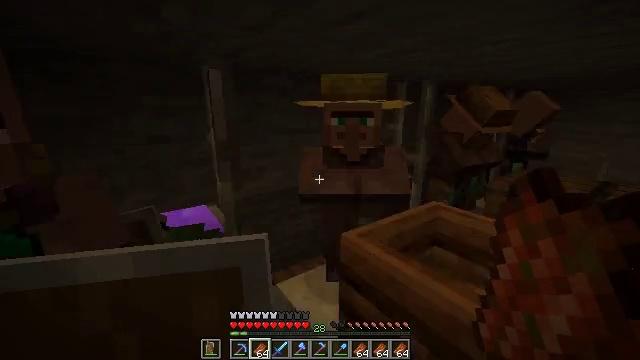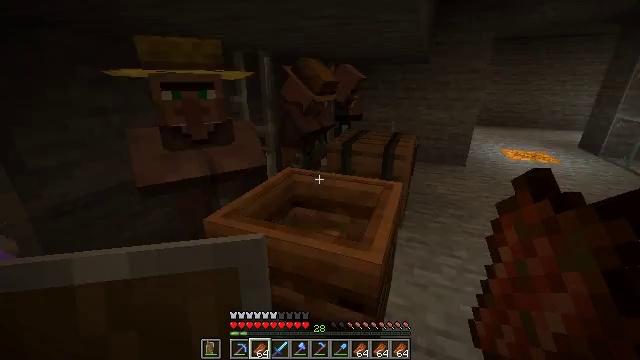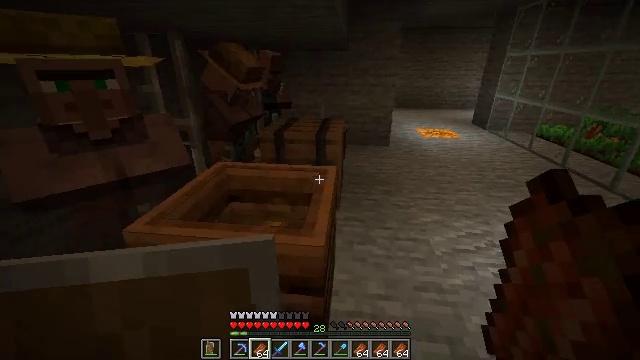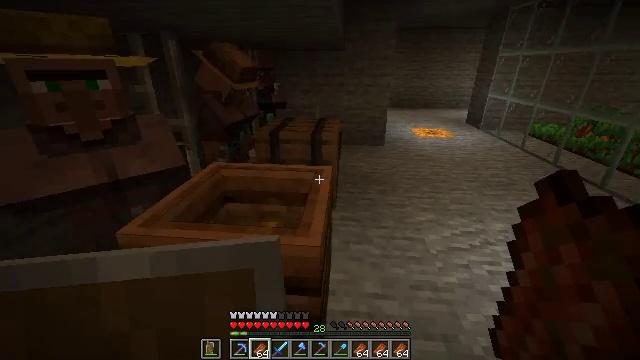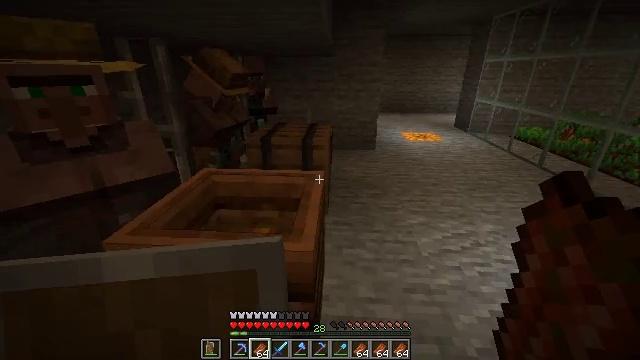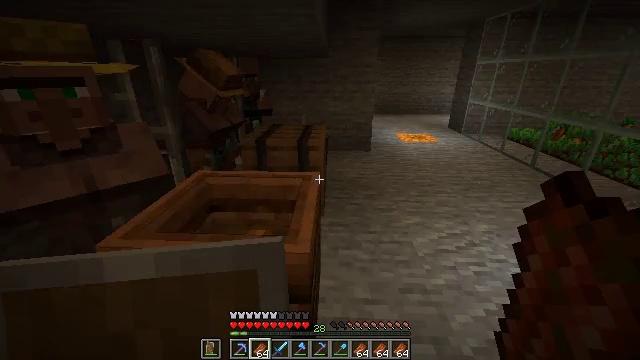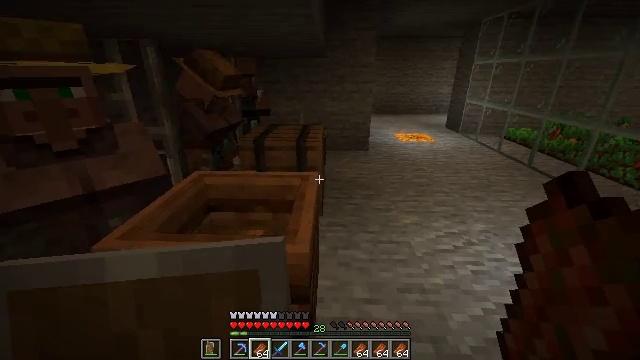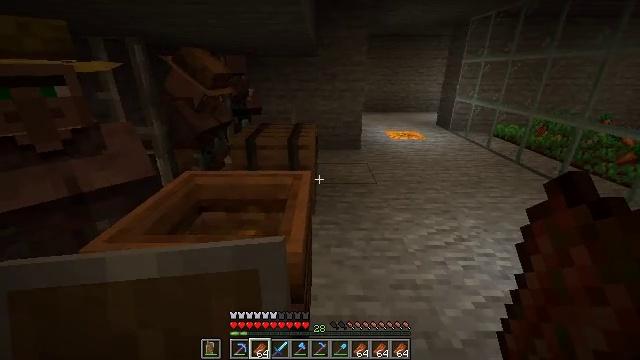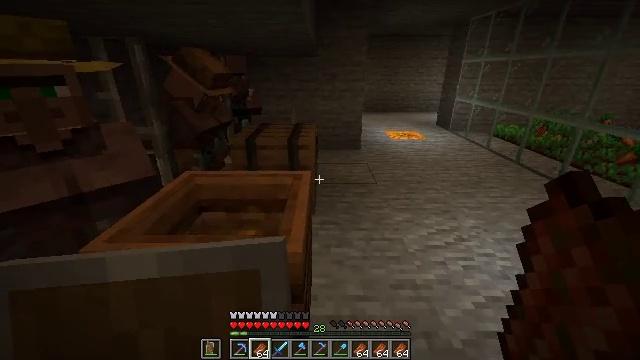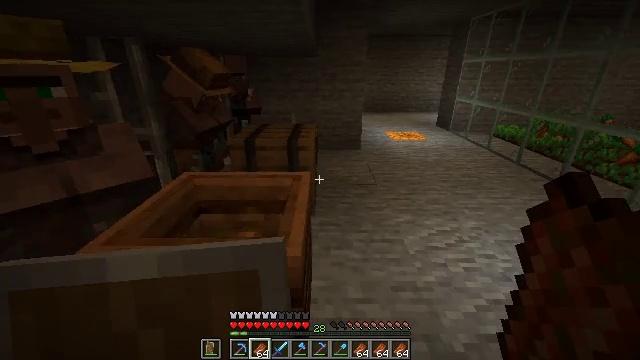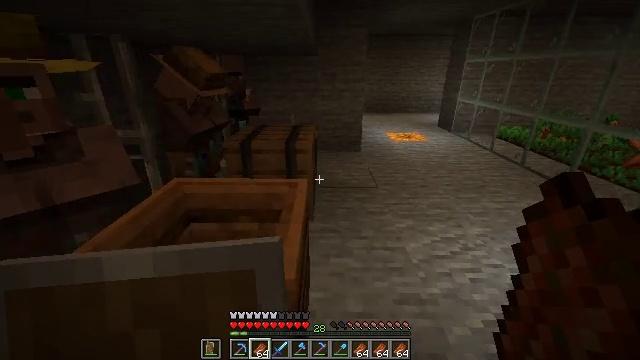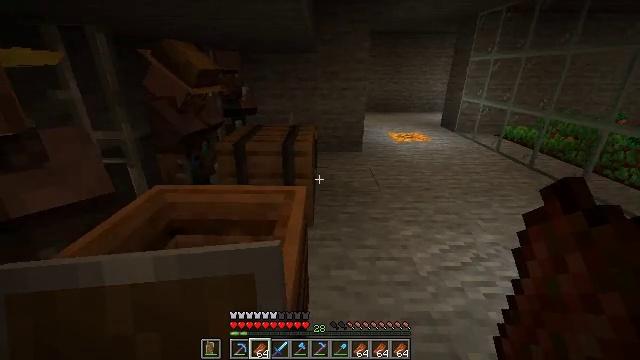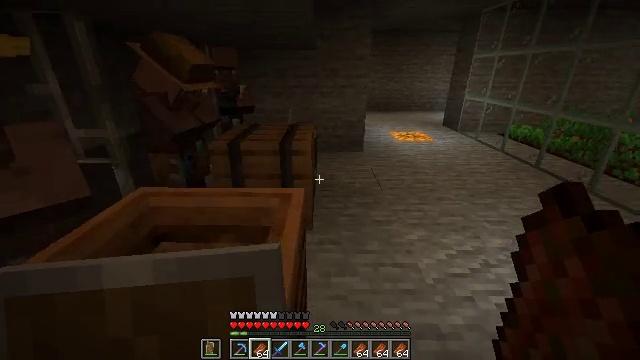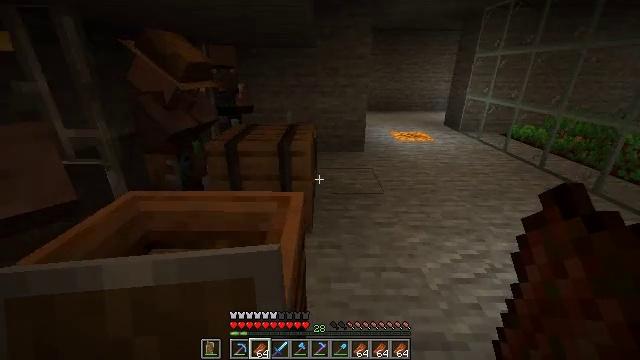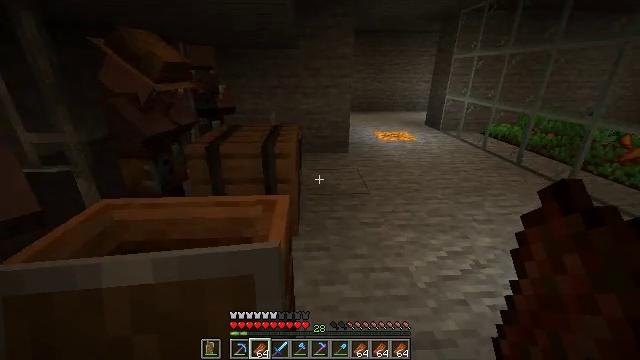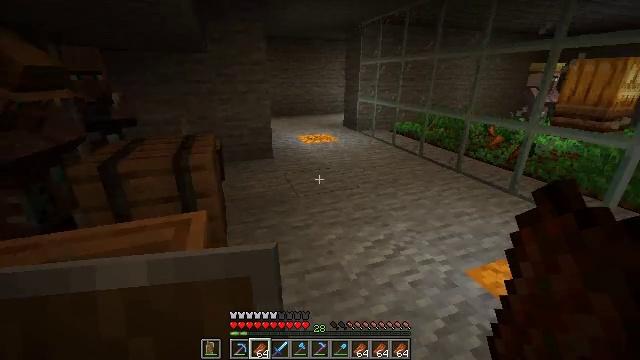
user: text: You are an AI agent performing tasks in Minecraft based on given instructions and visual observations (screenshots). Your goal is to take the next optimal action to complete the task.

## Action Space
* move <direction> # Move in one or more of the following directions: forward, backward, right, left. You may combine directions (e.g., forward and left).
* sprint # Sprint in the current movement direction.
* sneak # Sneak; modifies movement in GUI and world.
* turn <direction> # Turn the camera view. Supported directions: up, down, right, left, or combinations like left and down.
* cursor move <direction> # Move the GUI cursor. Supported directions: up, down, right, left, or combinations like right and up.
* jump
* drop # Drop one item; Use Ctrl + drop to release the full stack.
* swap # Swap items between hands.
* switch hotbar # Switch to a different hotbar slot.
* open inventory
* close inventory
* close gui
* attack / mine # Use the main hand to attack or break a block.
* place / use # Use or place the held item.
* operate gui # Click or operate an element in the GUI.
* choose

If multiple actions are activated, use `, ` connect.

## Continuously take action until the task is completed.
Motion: motion action
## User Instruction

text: Collect the blue shulker box into your inventory.
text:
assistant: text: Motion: turn right and down
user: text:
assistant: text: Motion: turn right and down
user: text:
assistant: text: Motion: turn right
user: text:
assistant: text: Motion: turn right and up
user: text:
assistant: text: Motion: turn right
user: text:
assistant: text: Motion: no_op
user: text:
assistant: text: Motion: turn right
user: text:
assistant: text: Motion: no_op
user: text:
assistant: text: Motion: move forward
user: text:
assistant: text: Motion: move forward
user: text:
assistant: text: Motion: move forward
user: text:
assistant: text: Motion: move forward
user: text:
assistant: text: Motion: move forward
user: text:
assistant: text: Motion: move forward, turn right
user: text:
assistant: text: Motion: move forward and move right, turn right and up
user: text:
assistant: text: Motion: move forward and move right, turn right and up
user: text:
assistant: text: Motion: move forward and move right, turn right and up
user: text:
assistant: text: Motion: move forward and move right, turn right
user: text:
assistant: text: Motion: move forward and move right
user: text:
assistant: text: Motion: move forward
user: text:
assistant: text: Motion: move forward
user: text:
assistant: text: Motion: move forward, turn right
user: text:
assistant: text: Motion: move forward, turn right
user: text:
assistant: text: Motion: move forward, turn right and down
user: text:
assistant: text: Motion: move forward, turn right and down
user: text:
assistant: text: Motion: move forward, turn right and down
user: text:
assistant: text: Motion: move forward, turn left
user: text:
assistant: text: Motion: move forward
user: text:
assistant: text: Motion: no_op
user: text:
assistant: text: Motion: no_op